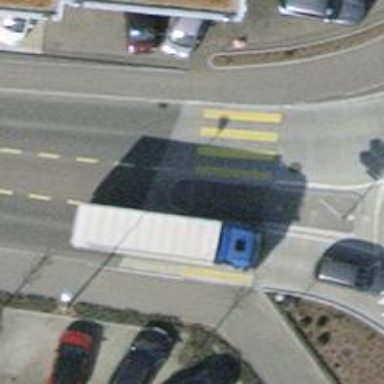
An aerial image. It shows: Uncontrolled zebra crossing on the road.